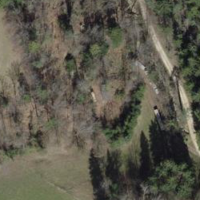
EUNIS habitat code: 41
Species observed at this site:
Primula veris